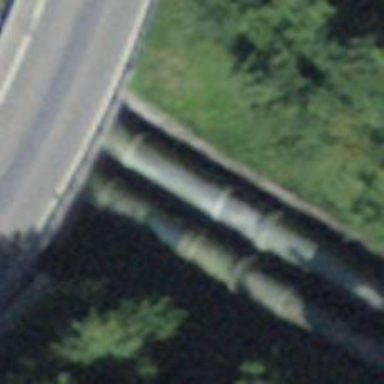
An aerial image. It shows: Pipeline carrying water.